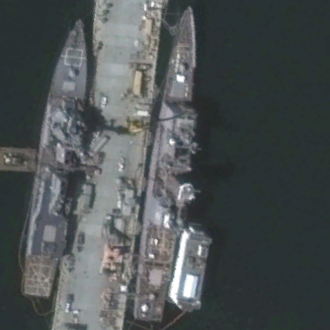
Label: cruiser